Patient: sex M, age 76
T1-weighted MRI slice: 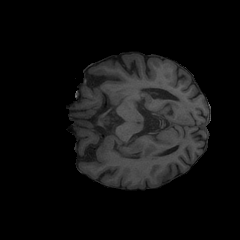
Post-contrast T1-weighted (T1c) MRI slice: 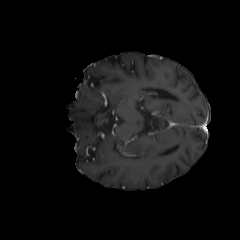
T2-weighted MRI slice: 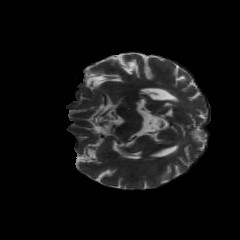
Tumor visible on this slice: no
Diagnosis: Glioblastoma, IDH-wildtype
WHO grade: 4